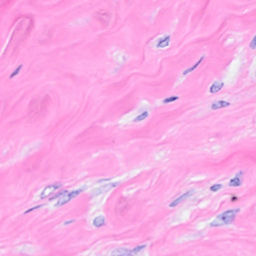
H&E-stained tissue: Breast